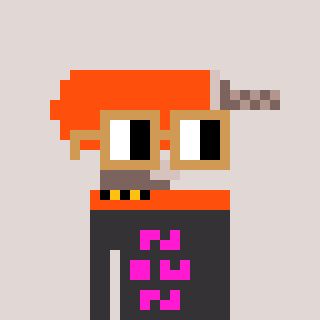
a pixel art character with square brown glasses, a drill-shaped head and a grayscale-colored body on a warm background